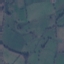
Land use / land cover class: Pasture